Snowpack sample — Buffalo Mountain, Silverthorne, Colorado, USA (2/22/26, 2:02 PM MST)
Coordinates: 39.622, -106.113
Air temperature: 33 °F
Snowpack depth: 63 cm
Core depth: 10 cm
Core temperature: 30.2 °F
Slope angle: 11°, slope face: 116°
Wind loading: low
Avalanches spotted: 0
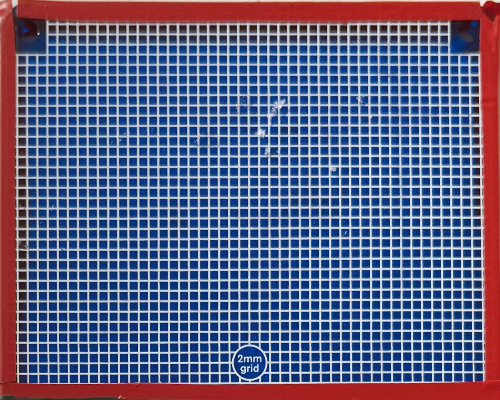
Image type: profile
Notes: In a firebreak similar to site 1, minimal wind loading with no spotted avalanches (not many faces in view though)